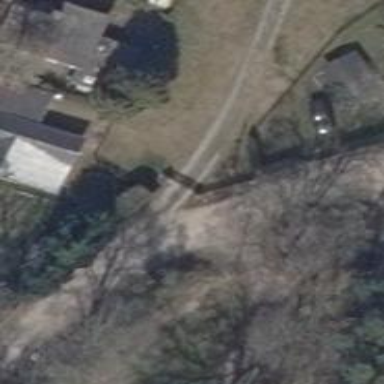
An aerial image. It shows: Residential road with compacted surface.